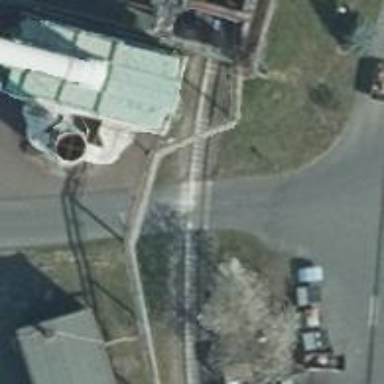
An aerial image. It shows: Level crossing along the railway.